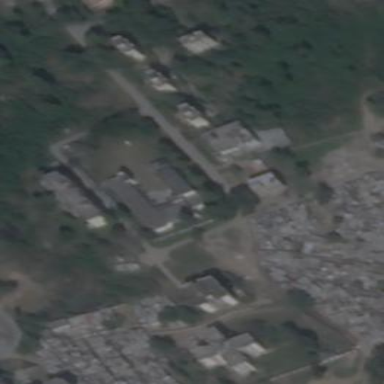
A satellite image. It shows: School.